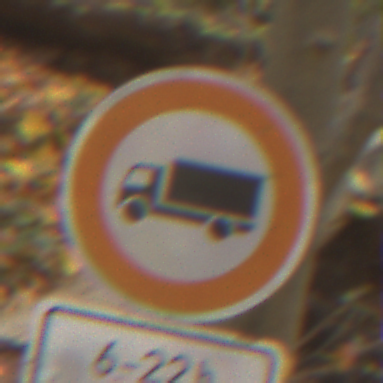
Verkehrszeichen: VerbotFuerKraftfahrzeugeUeberDreiKommaFuenfTonnen
Zusatzzeichen unten: ZeitangabenMitBeschraenkungAufWochentage4
Umgebung: Outdoor, Nature
Tageszeit: MorningAfternoon
Wetter: Overcast
Licht: Natural
Jahreszeit: Autumn
Kontrast: LowContrast